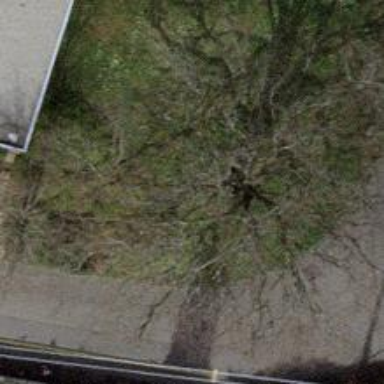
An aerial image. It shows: Evergreen needle-leaved tree.